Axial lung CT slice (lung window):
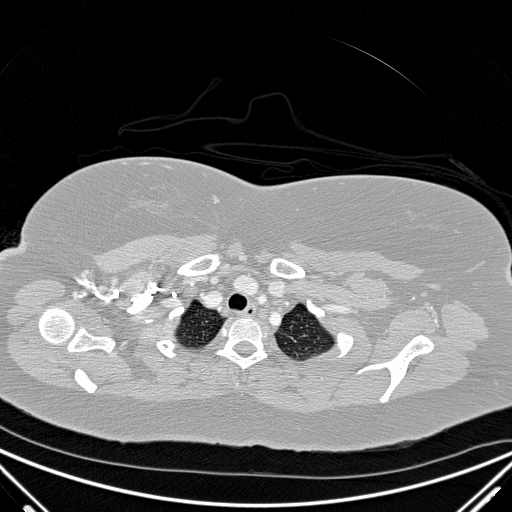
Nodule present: no